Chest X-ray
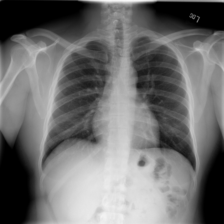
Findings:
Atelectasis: negative
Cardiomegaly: negative
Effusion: negative
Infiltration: negative
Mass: negative
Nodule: negative
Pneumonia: negative
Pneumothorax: negative
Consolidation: negative
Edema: negative
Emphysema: negative
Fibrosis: negative
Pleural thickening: negative
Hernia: negative